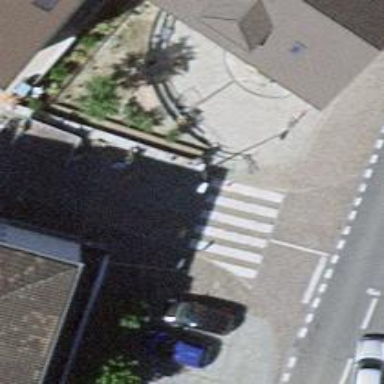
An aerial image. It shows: Kerb serving as barrier.